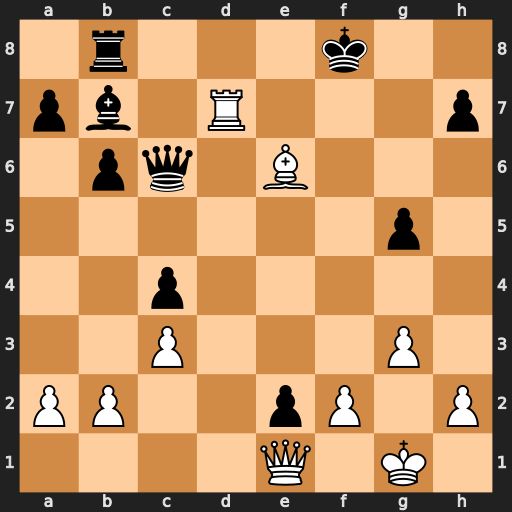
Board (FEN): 1r3k2/pb1R3p/1pq1B3/6p1/2p5/2P3P1/PP2pP1P/4Q1K1
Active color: w
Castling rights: -
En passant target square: -
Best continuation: Rf7+ Ke8 Bd7+ Qxd7 Rxd7